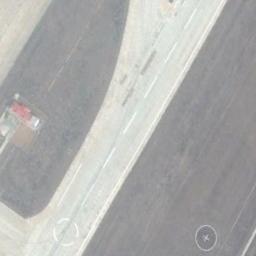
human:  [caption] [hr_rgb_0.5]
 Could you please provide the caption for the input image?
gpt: There is brown bare ground next to the runway, There is a building next to the runway, And there are white circles and dashes on the runway .

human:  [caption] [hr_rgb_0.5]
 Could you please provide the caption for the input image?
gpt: There is a red building next to the runway .

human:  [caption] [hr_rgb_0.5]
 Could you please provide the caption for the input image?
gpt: The runway is on the bare land next to some houses .

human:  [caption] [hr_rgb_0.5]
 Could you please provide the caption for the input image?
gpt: The runway goes through the lawn and a round marking is on the runway .

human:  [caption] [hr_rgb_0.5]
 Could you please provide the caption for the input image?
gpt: There are brown bare land beside the runway .